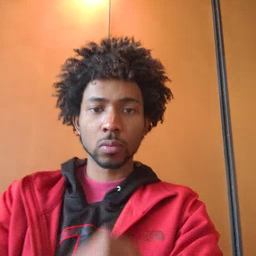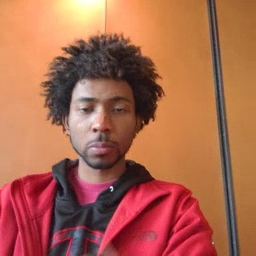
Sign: happy